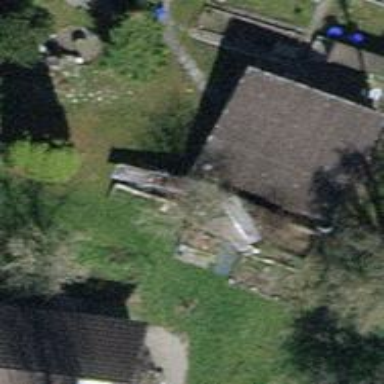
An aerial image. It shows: Shed building.